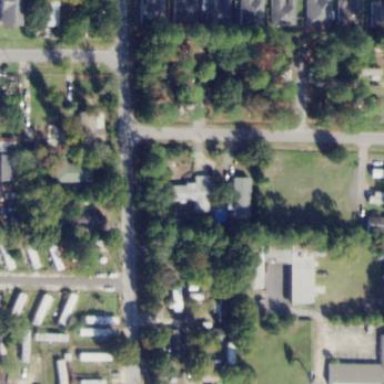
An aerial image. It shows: Residential area consisting of single-family homes.